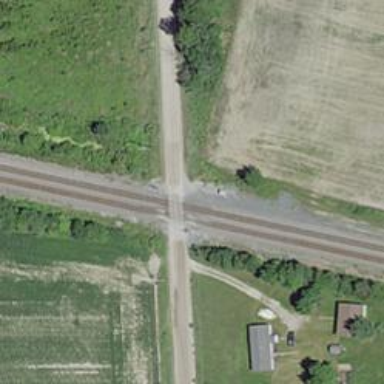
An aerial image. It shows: Level crossing along the railway.